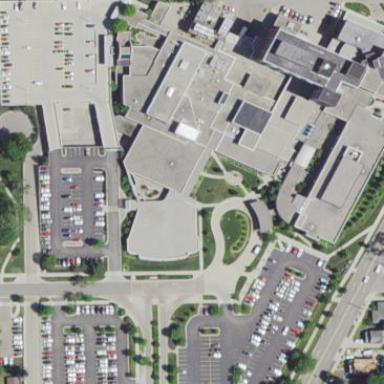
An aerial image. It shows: Hospital providing healthcare services.